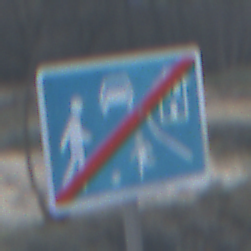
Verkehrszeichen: EndeVerkehrsberuhigterBereich
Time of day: SunriseSunset
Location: Outdoor (Suburban)
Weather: PartlyCloudy
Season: Winter
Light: Natural